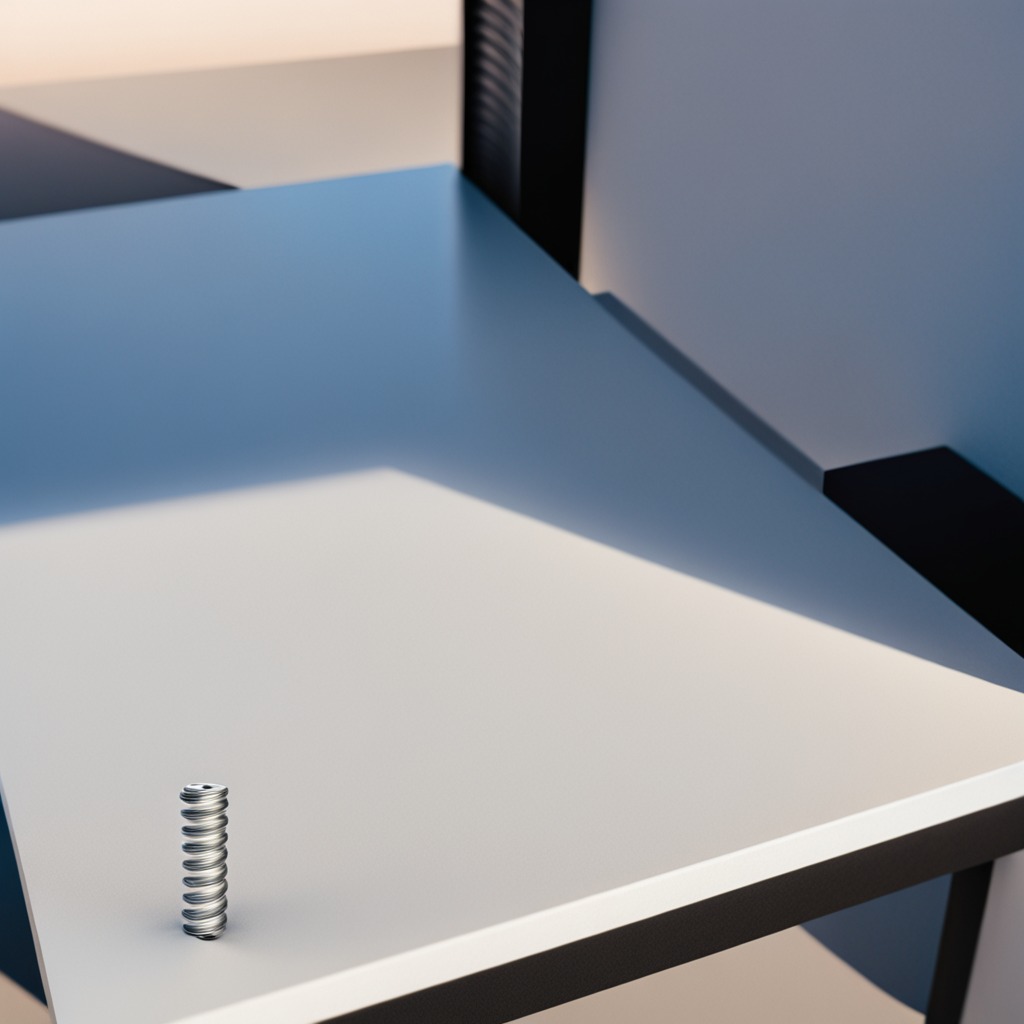
A coiled metal spring is lying on the table.